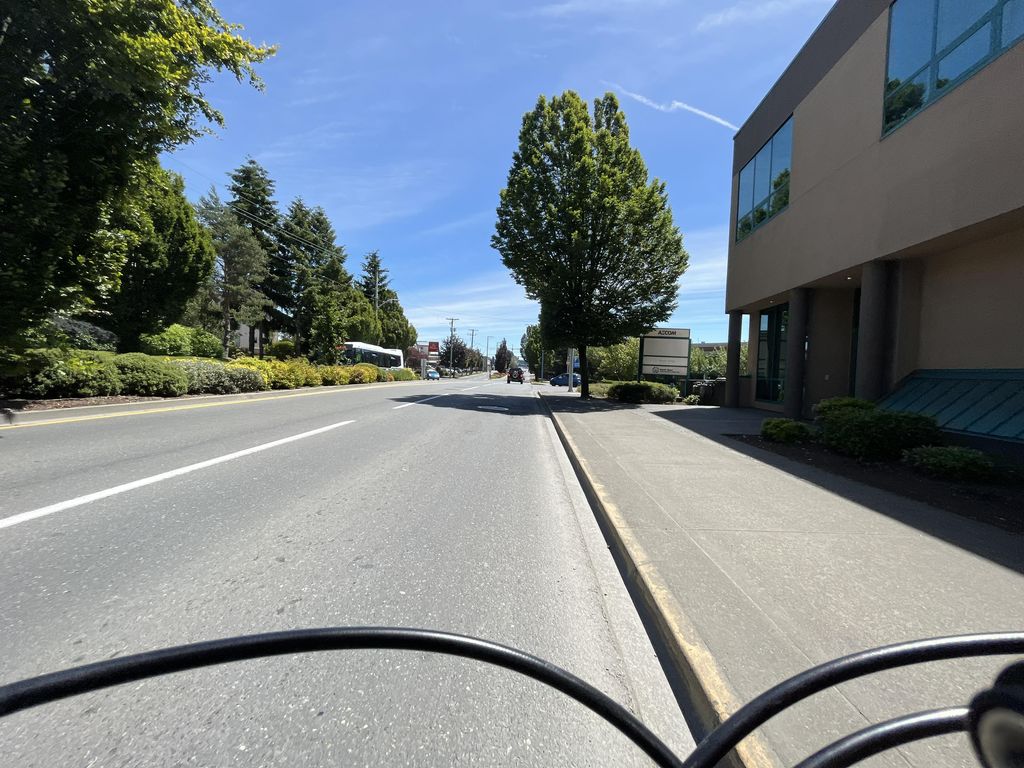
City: victoria